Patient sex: M
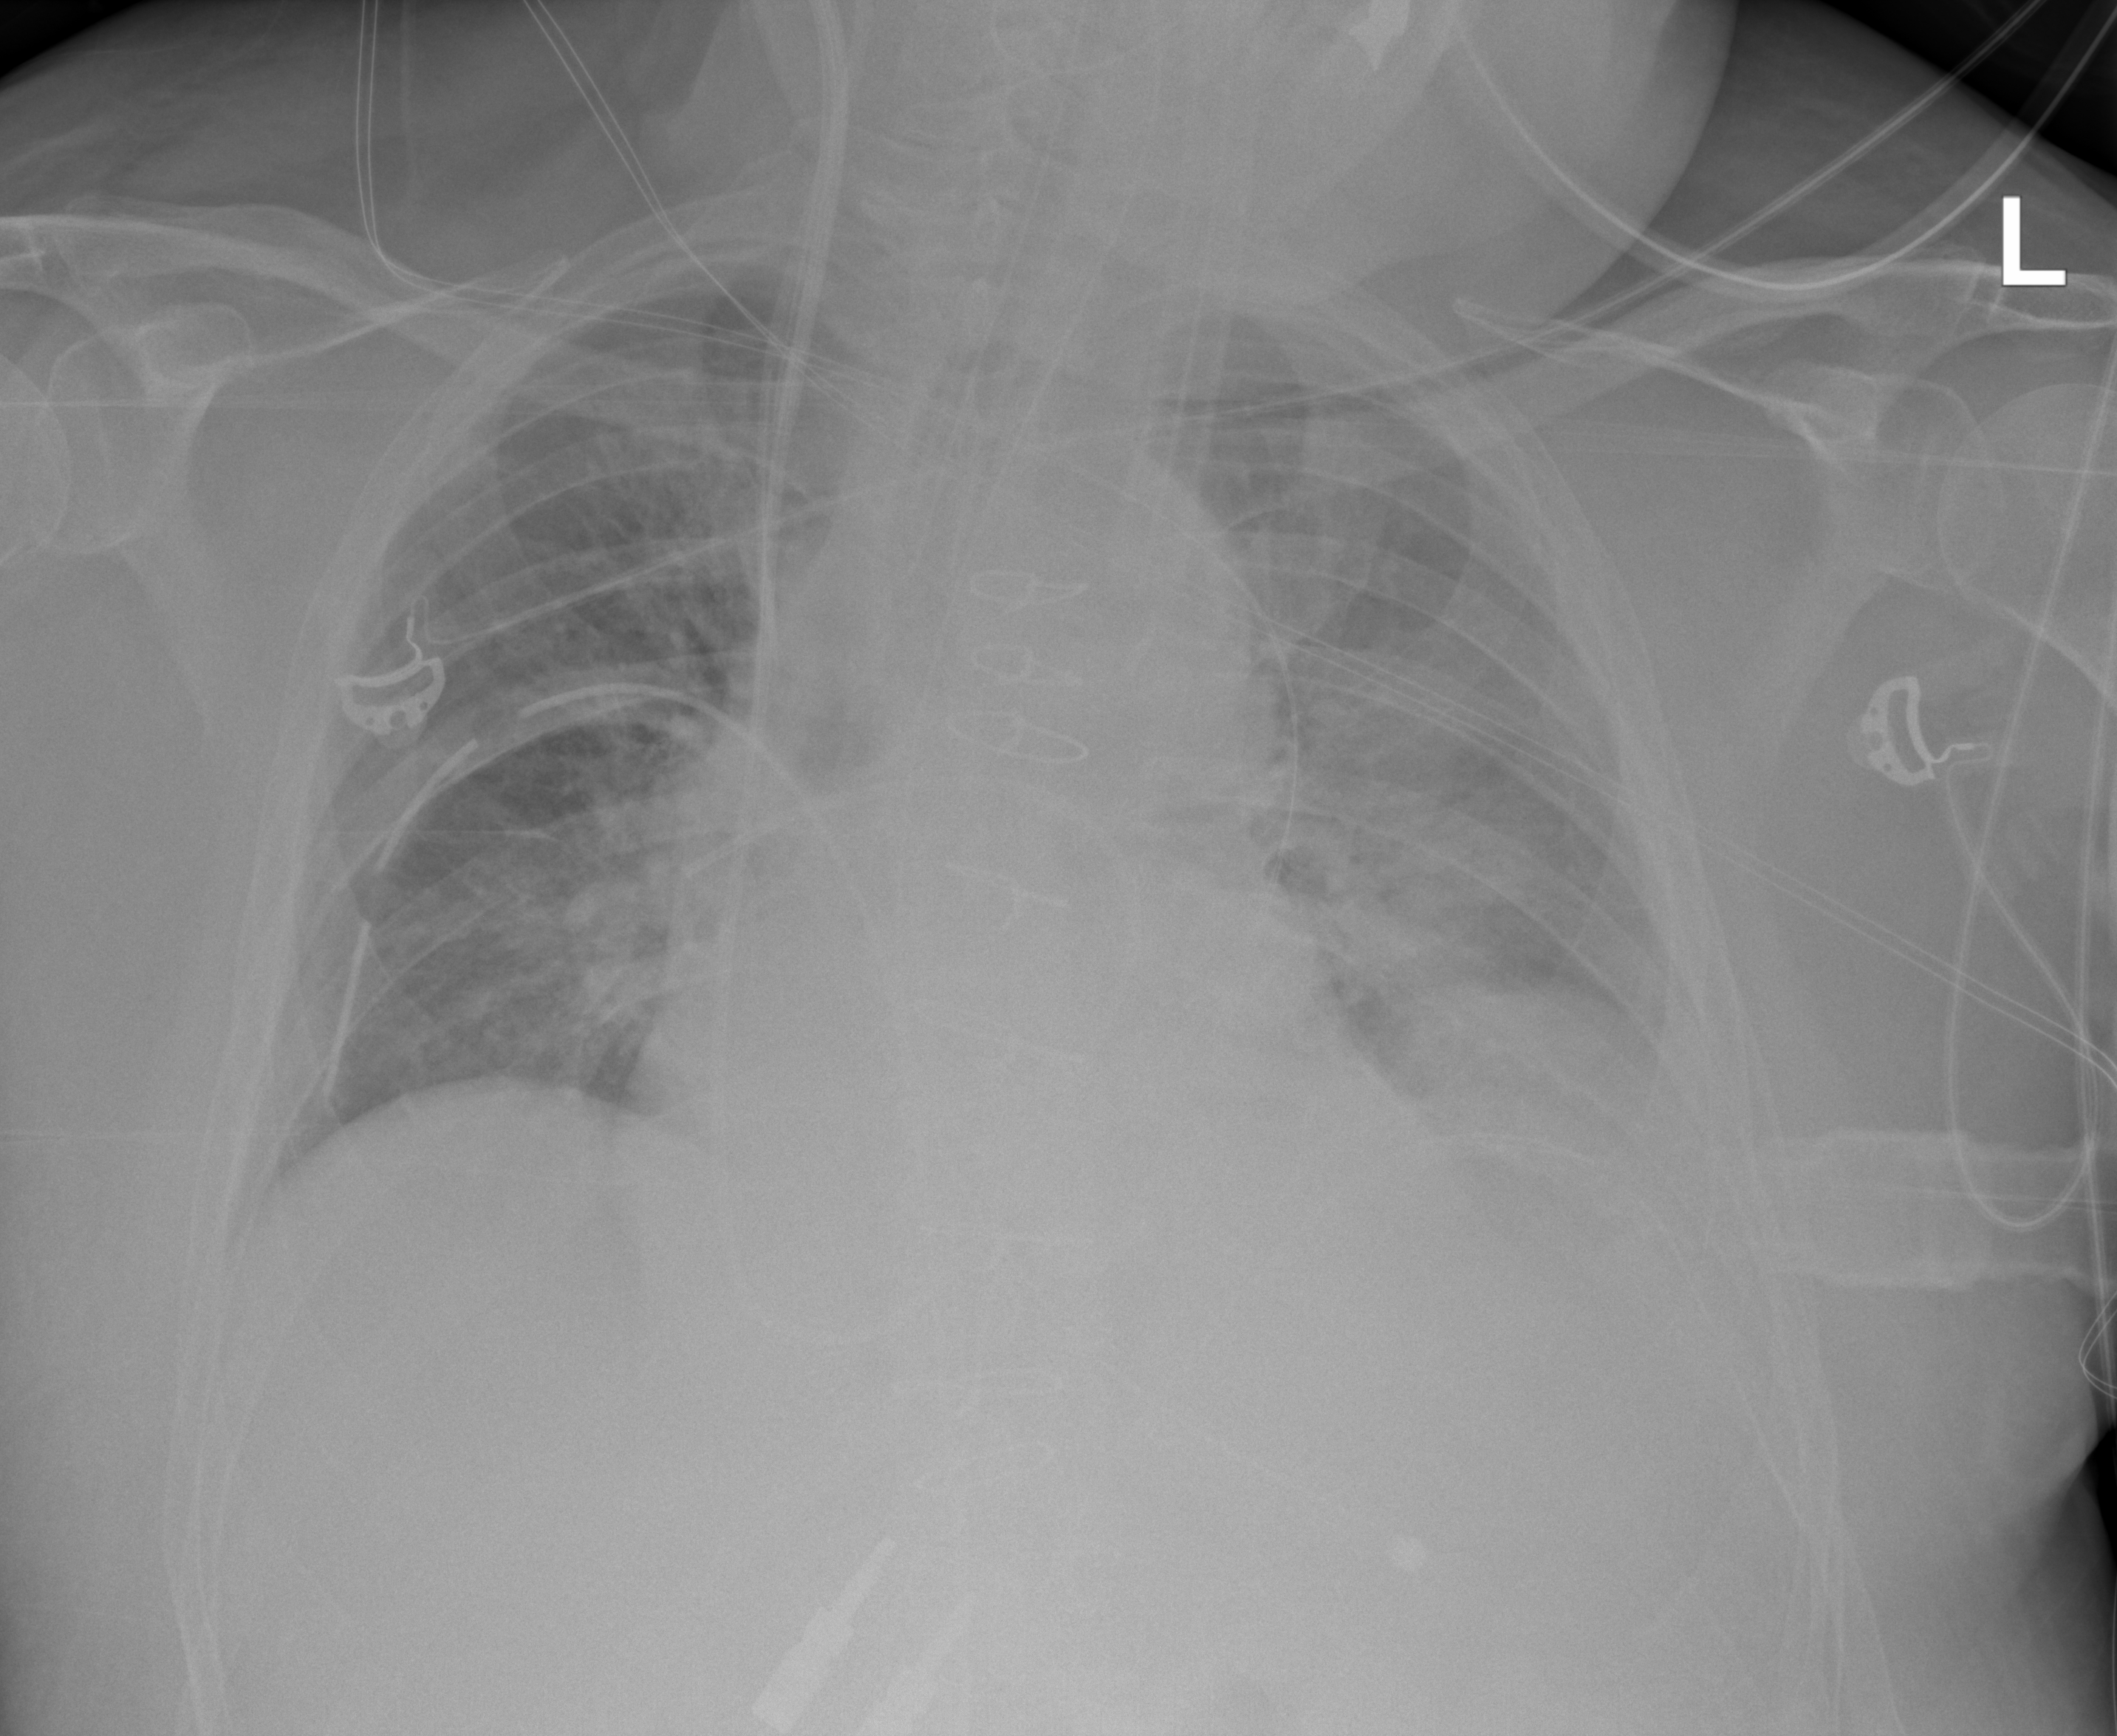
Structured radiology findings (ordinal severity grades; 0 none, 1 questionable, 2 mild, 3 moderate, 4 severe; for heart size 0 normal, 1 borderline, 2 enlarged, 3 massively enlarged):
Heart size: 2
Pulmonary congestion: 3
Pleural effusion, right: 0
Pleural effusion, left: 2
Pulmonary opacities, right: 2
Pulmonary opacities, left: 2
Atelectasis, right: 2
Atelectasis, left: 2